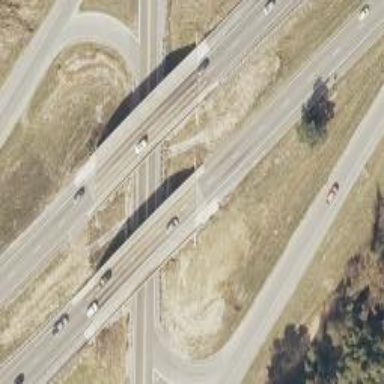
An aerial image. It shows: Viaduct bridge over motorway.